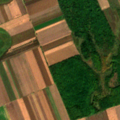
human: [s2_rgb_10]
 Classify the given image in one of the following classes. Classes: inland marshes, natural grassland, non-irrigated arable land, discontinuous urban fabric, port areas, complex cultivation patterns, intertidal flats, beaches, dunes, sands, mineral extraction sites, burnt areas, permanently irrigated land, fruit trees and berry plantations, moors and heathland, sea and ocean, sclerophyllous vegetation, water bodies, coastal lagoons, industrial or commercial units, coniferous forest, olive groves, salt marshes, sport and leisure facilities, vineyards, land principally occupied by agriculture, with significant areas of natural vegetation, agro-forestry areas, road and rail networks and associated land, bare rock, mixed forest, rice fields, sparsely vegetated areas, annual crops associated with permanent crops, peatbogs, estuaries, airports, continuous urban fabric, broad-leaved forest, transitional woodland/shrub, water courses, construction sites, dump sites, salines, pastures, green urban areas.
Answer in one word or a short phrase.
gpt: non-irrigated arable land, pastures, broad-leaved forest